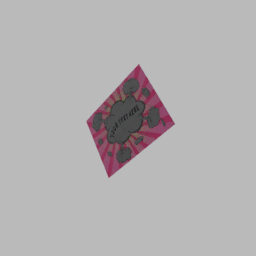
Label: decoration